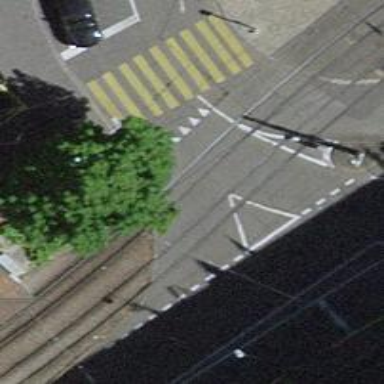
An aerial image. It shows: Tram level crossing on railway.